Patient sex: M
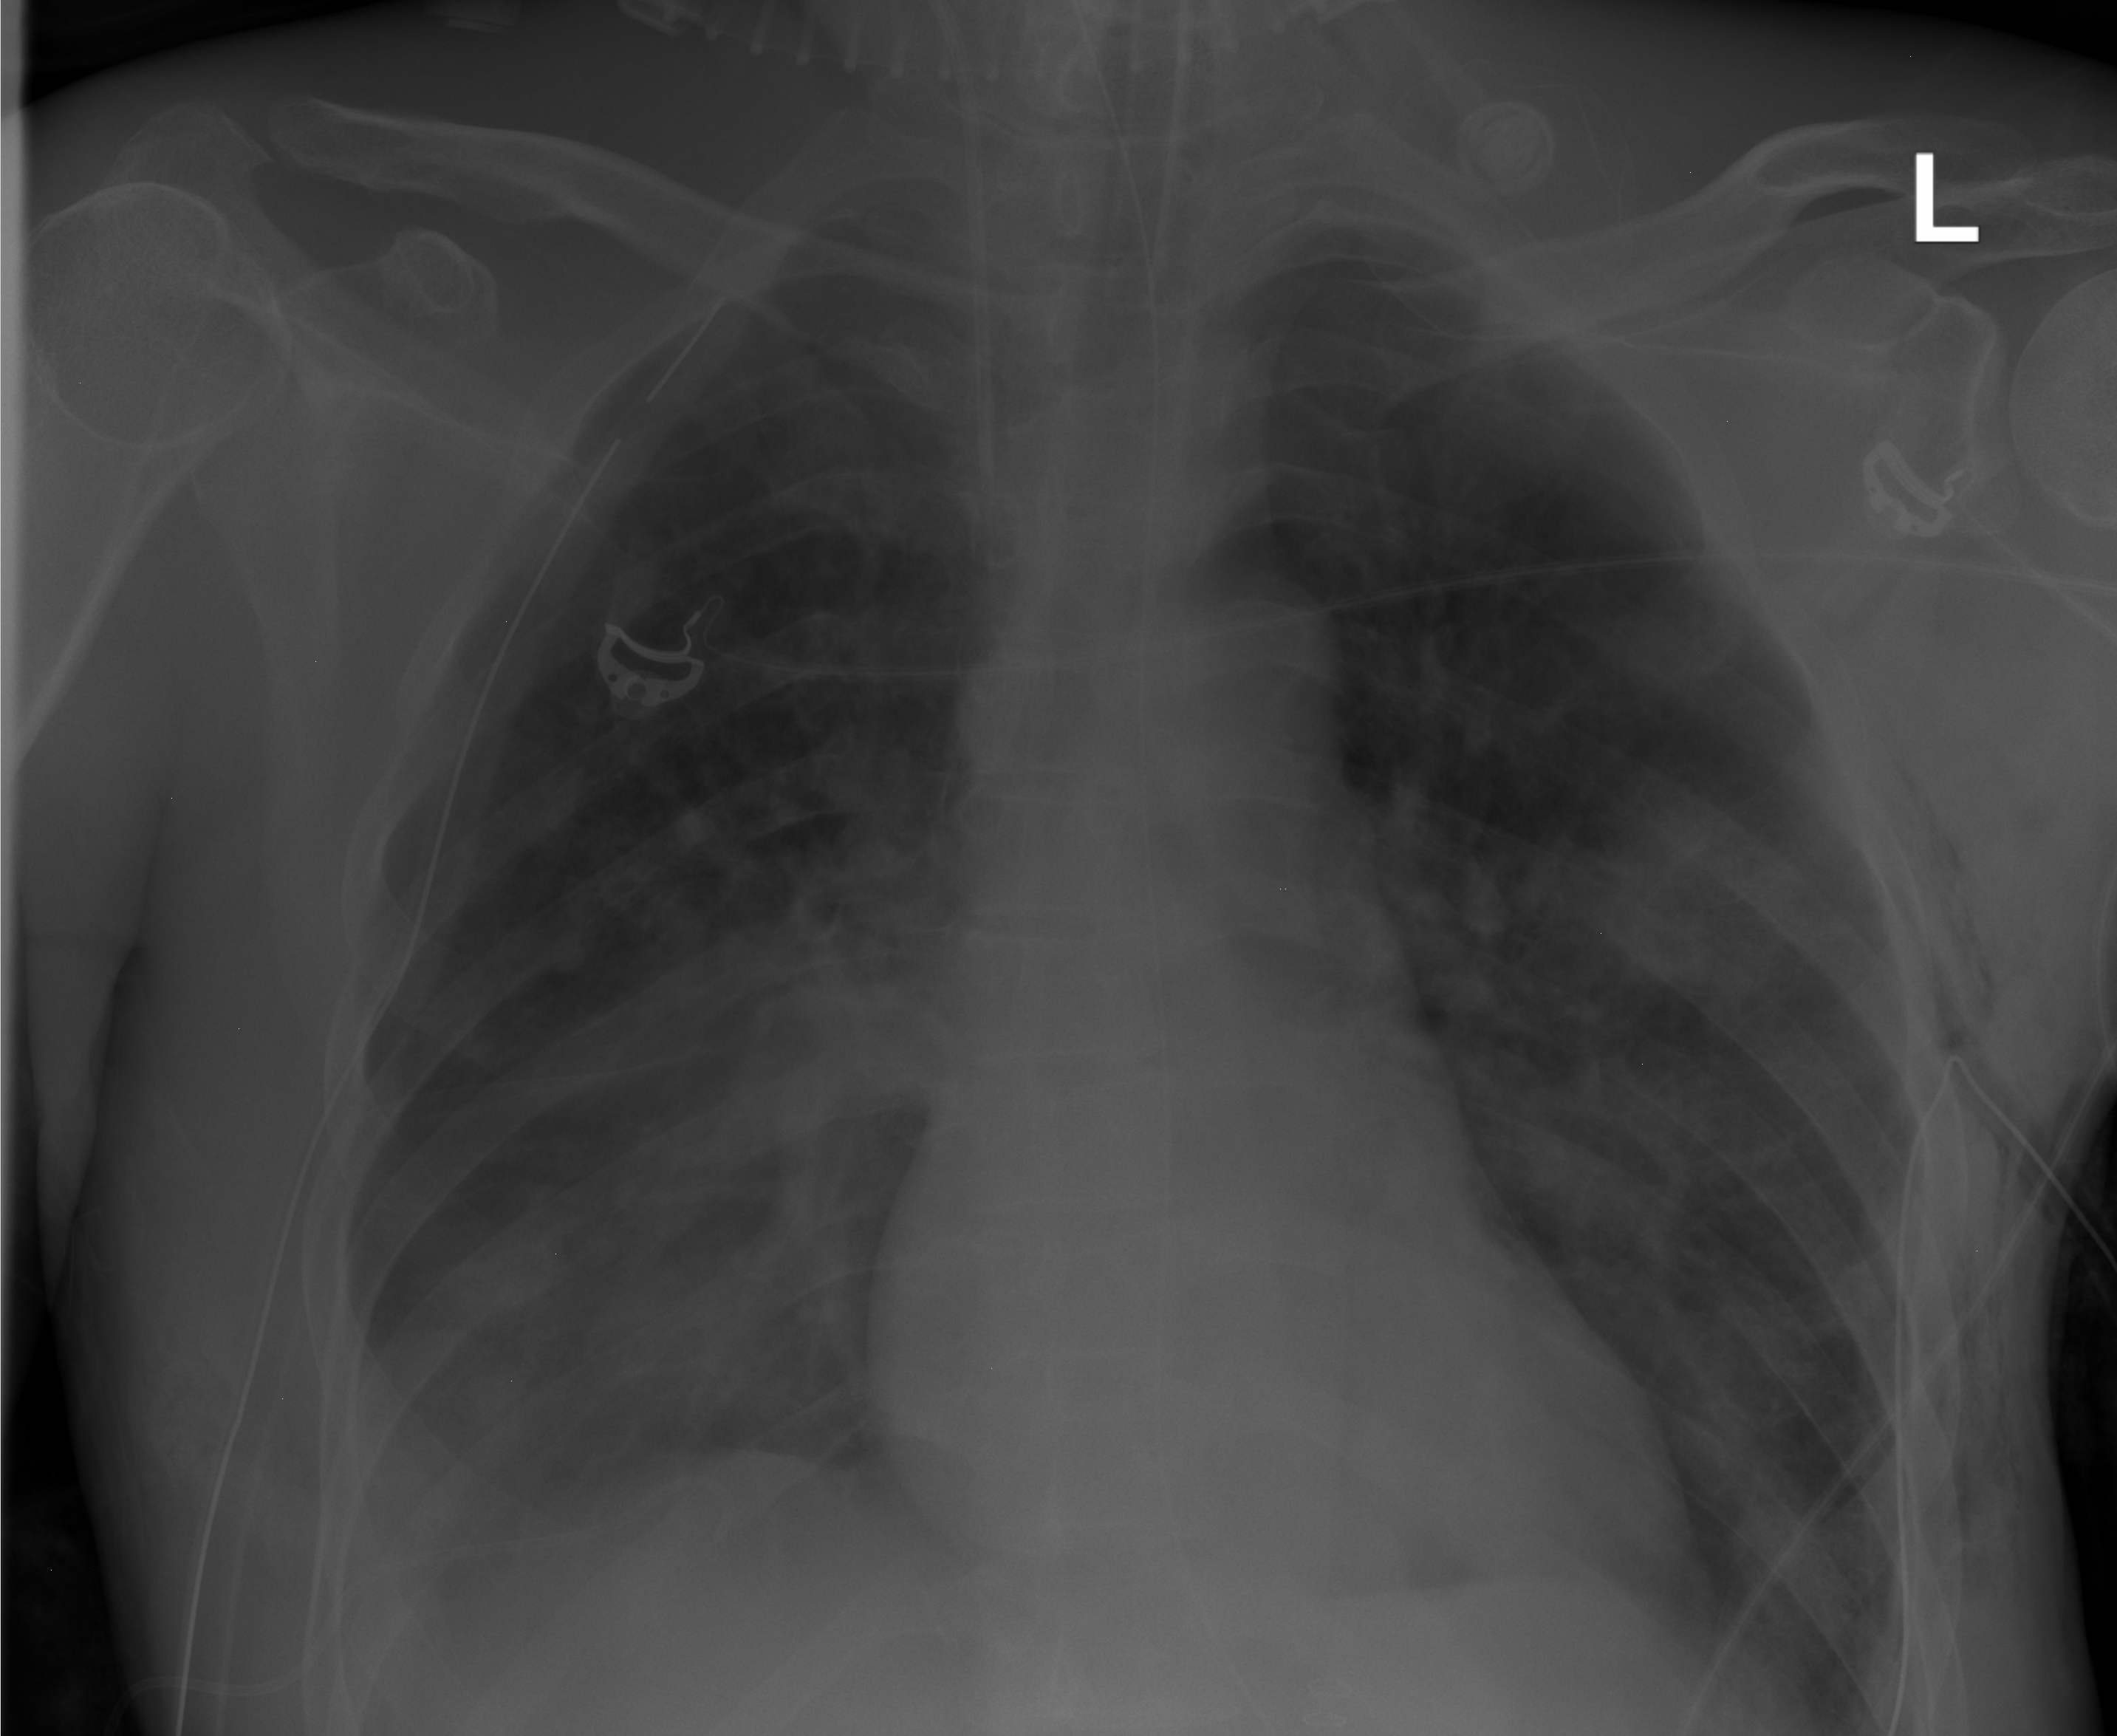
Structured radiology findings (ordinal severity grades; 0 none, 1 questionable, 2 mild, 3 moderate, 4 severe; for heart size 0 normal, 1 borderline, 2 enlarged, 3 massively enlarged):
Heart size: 0
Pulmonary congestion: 0
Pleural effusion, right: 2
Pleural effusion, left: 2
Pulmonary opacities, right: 2
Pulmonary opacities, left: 2
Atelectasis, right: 3
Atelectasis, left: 2